Field crop: maize
Growth stage: 2
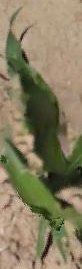
Species: maize